Question: Count the number of objects in the diagram.
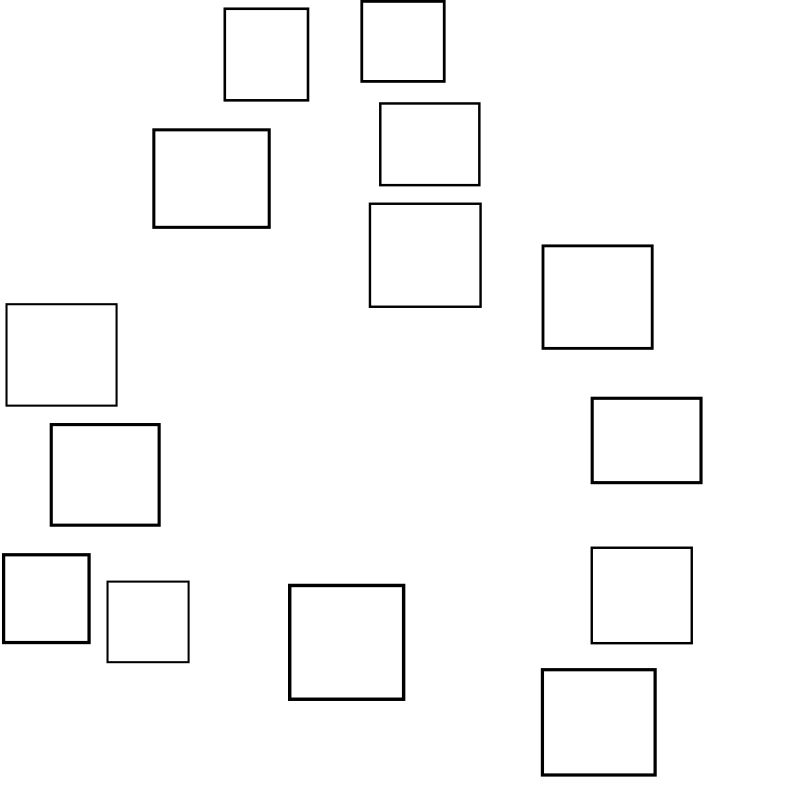
Answer: 14